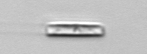
Label: pennate